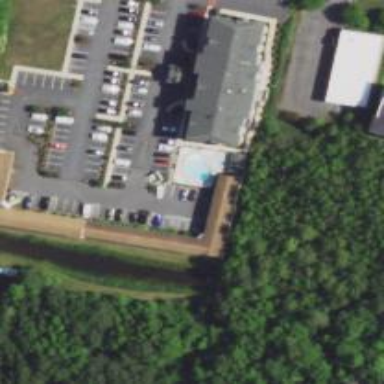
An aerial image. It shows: Swimming pool located in leisure land.